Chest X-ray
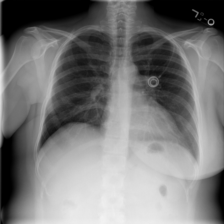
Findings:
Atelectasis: negative
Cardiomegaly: negative
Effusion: negative
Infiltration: negative
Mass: negative
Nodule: negative
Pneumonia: negative
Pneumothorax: negative
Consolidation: negative
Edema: negative
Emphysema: negative
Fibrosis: negative
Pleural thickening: negative
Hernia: negative